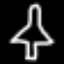
Label: airplane